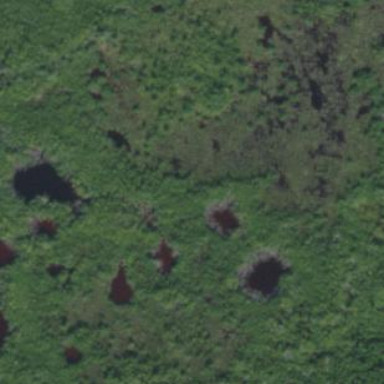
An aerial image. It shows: Marsh wetland with plant community of Freshwater Marshes-Sawgrass.